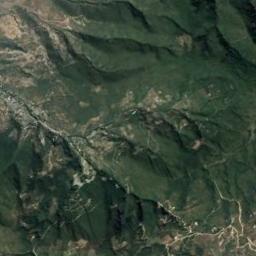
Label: mountain